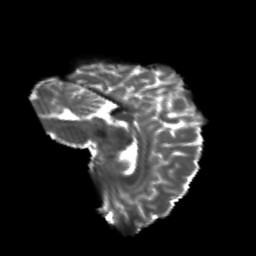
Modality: T2w
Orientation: sagittal
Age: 21
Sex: male
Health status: healthy
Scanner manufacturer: philips
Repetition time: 7.391 s
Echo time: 0.08599 s